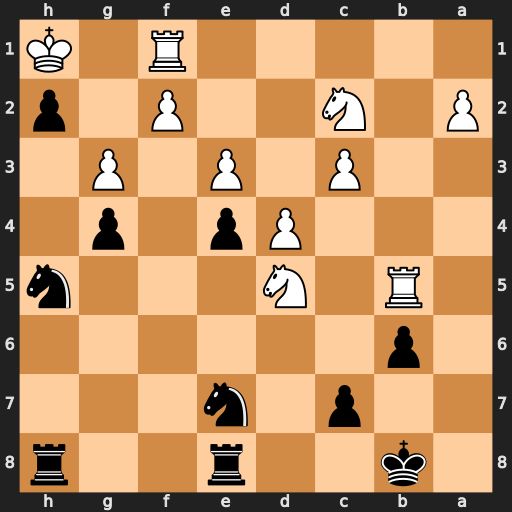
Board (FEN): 1k2r2r/2p1n3/1p6/1R1N3n/3Pp1p1/2P1P1P1/P1N2P1p/5R1K
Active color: b
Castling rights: -
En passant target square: -
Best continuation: Nxd5 Rxd5 Ref8 Rxh5 Rxh5